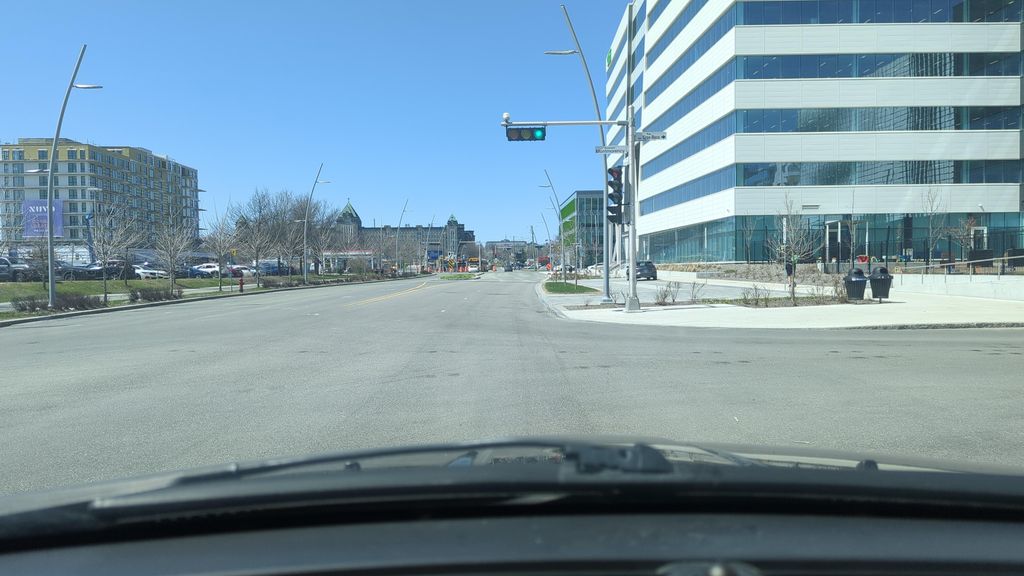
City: quebec_city